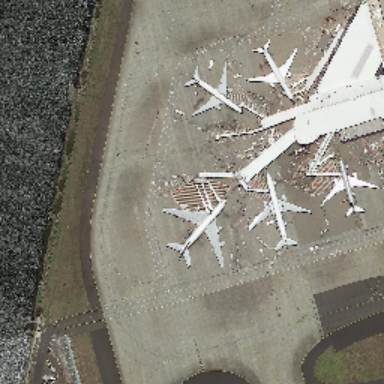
Five white planes docked on the shore of the sparkling water .